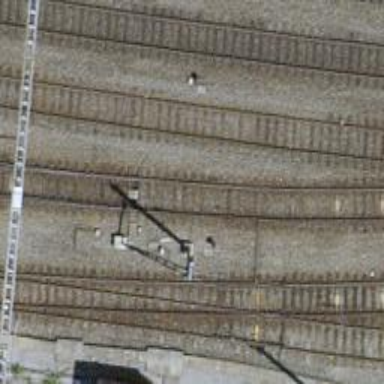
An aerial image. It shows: Railway switch.